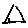
Label: triangle